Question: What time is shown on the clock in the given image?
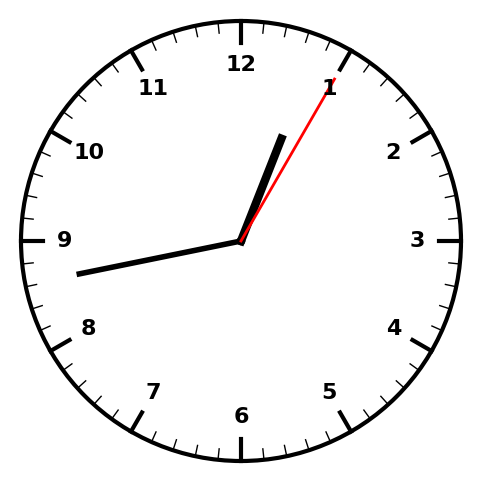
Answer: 12:43:05